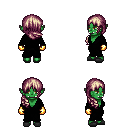
a pixel art fantasy rpg character, female body template, orc, green skin, black robe, gold greaves, white blonde right-swept hairstyle, gold gloves, gray slippers, four views (front, back, left, right), 2x2 character sprite sheet, small pixel art, hard edges, no anti-aliasing